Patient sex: M
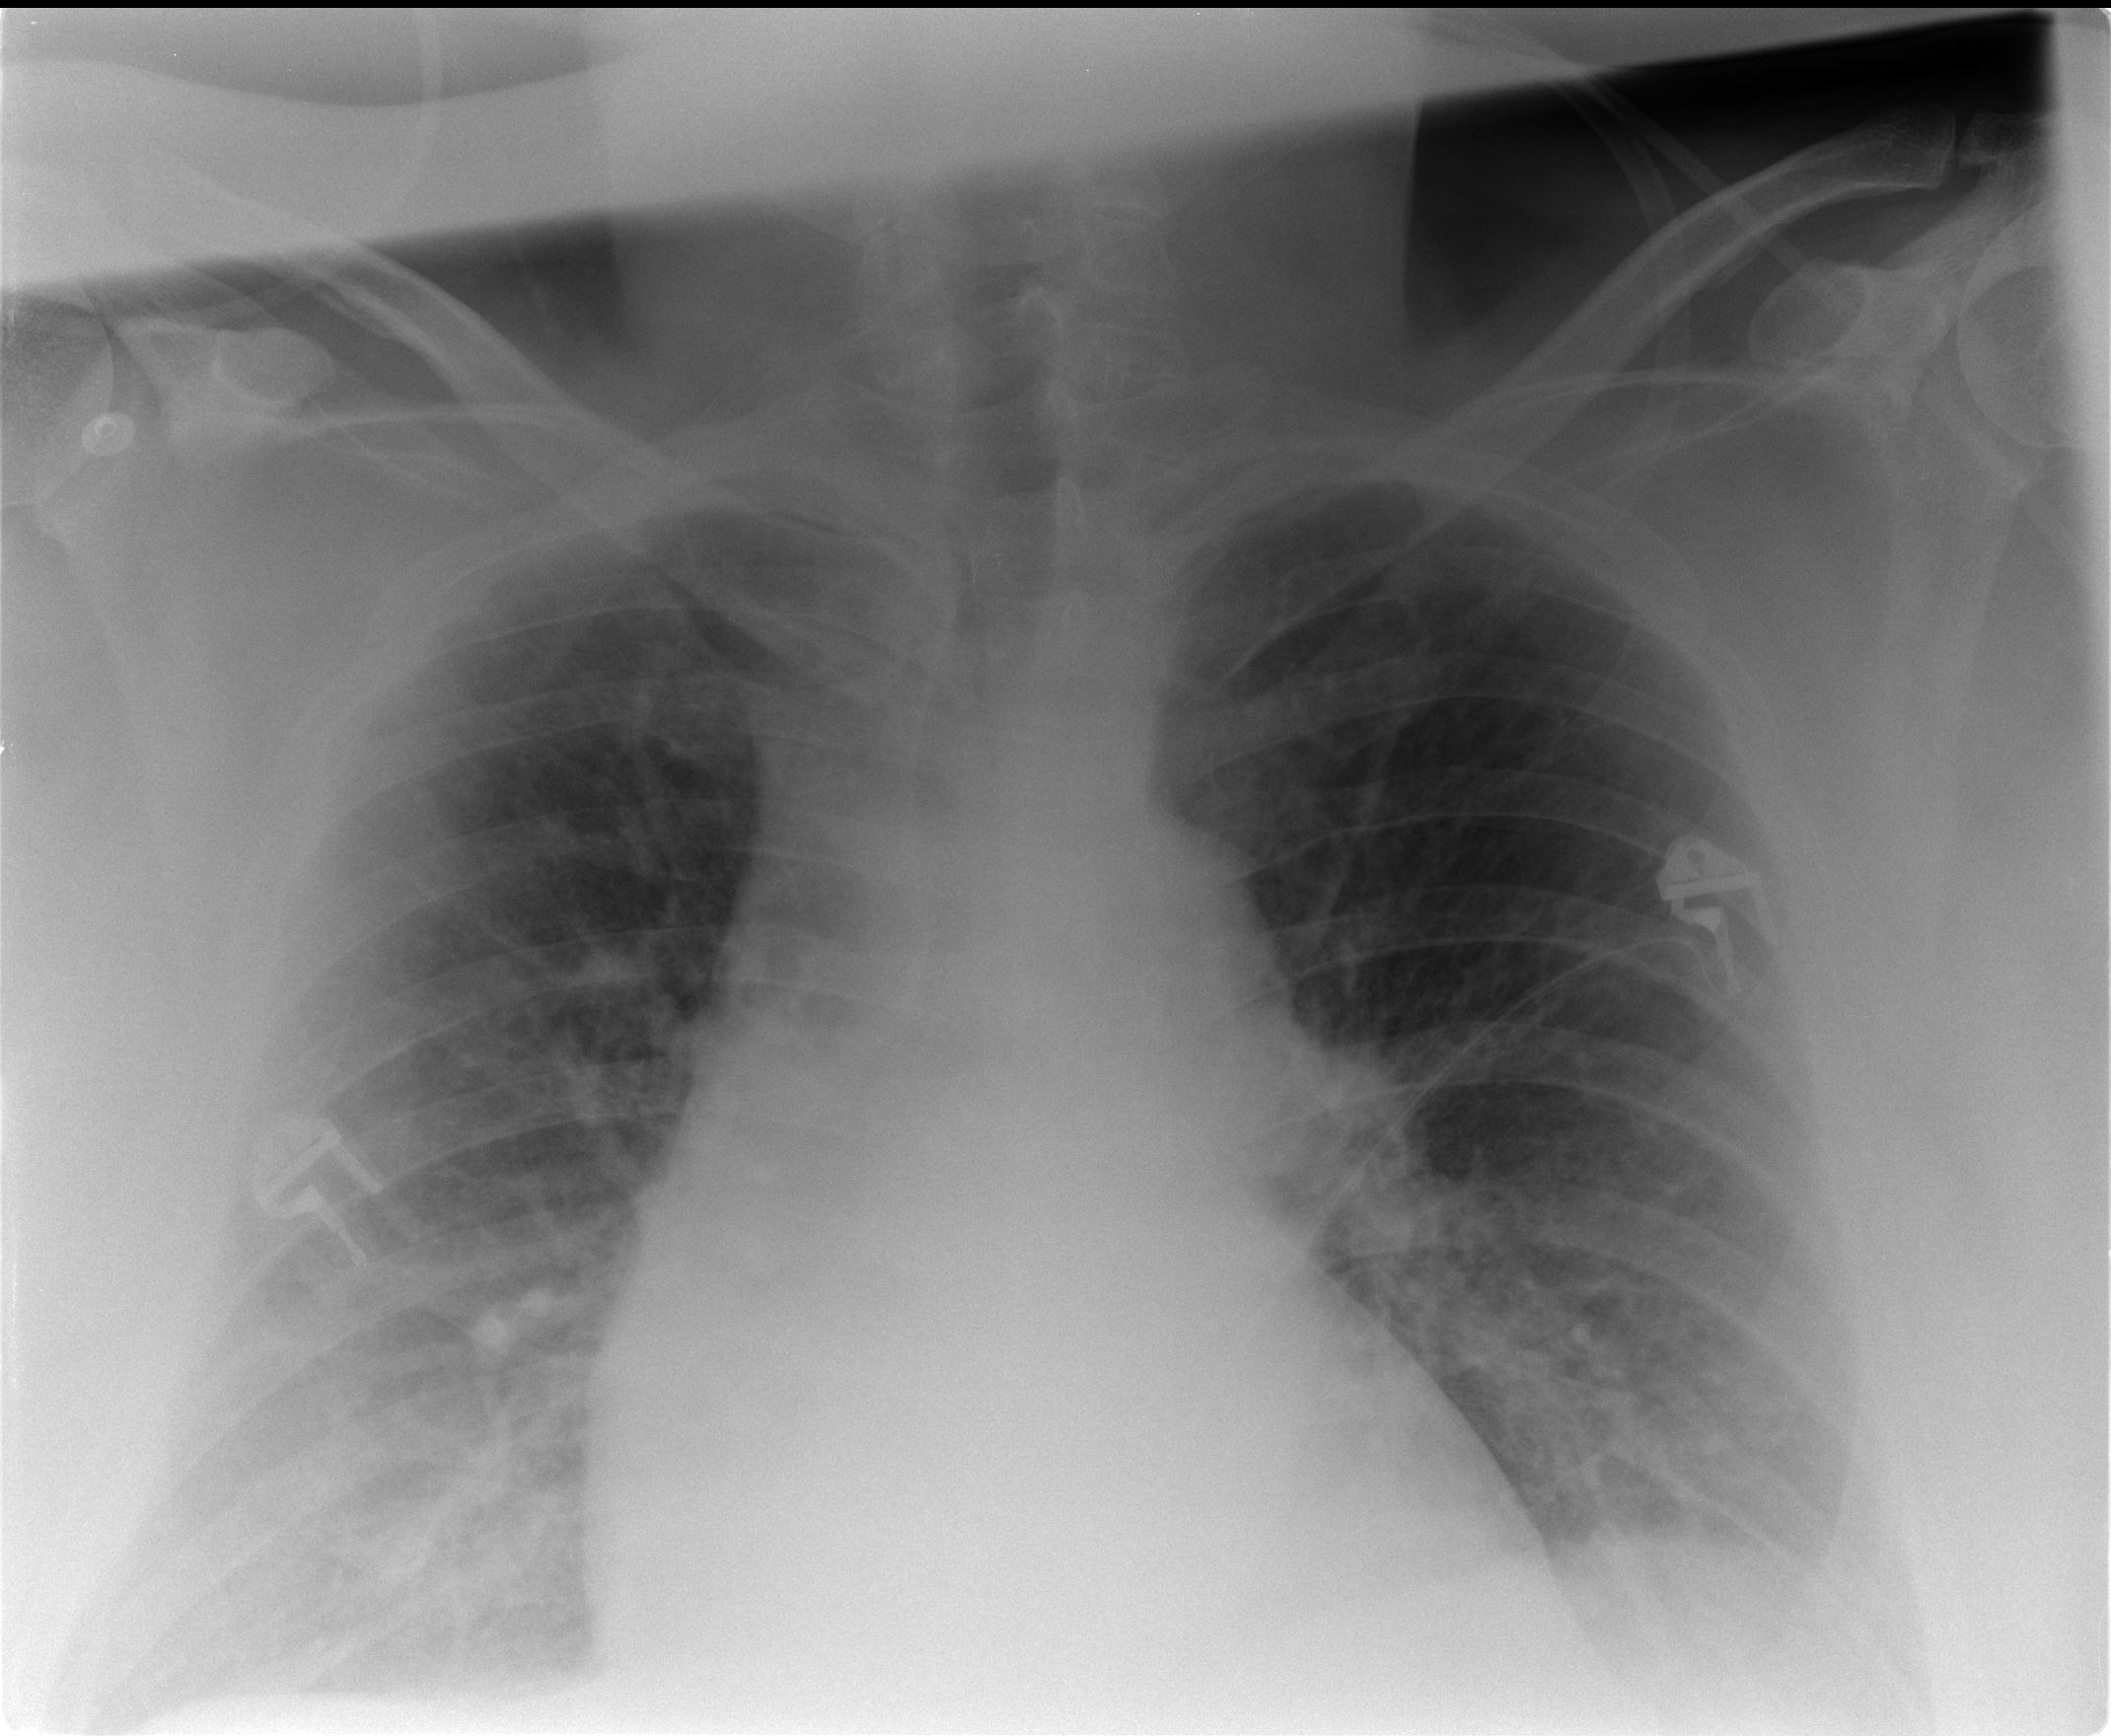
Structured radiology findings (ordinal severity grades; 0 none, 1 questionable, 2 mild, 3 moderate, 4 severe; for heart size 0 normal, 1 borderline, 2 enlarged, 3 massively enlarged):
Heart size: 2
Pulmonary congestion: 1
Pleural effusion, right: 2
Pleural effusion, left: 1
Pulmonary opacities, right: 2
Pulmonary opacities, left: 1
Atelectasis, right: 2
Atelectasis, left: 2